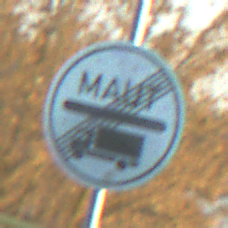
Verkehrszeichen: EndeMautpflicht
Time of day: SunriseSunset
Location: Outdoor (RoadRail)
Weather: PartlyCloudy
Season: NotSpecified
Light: Natural